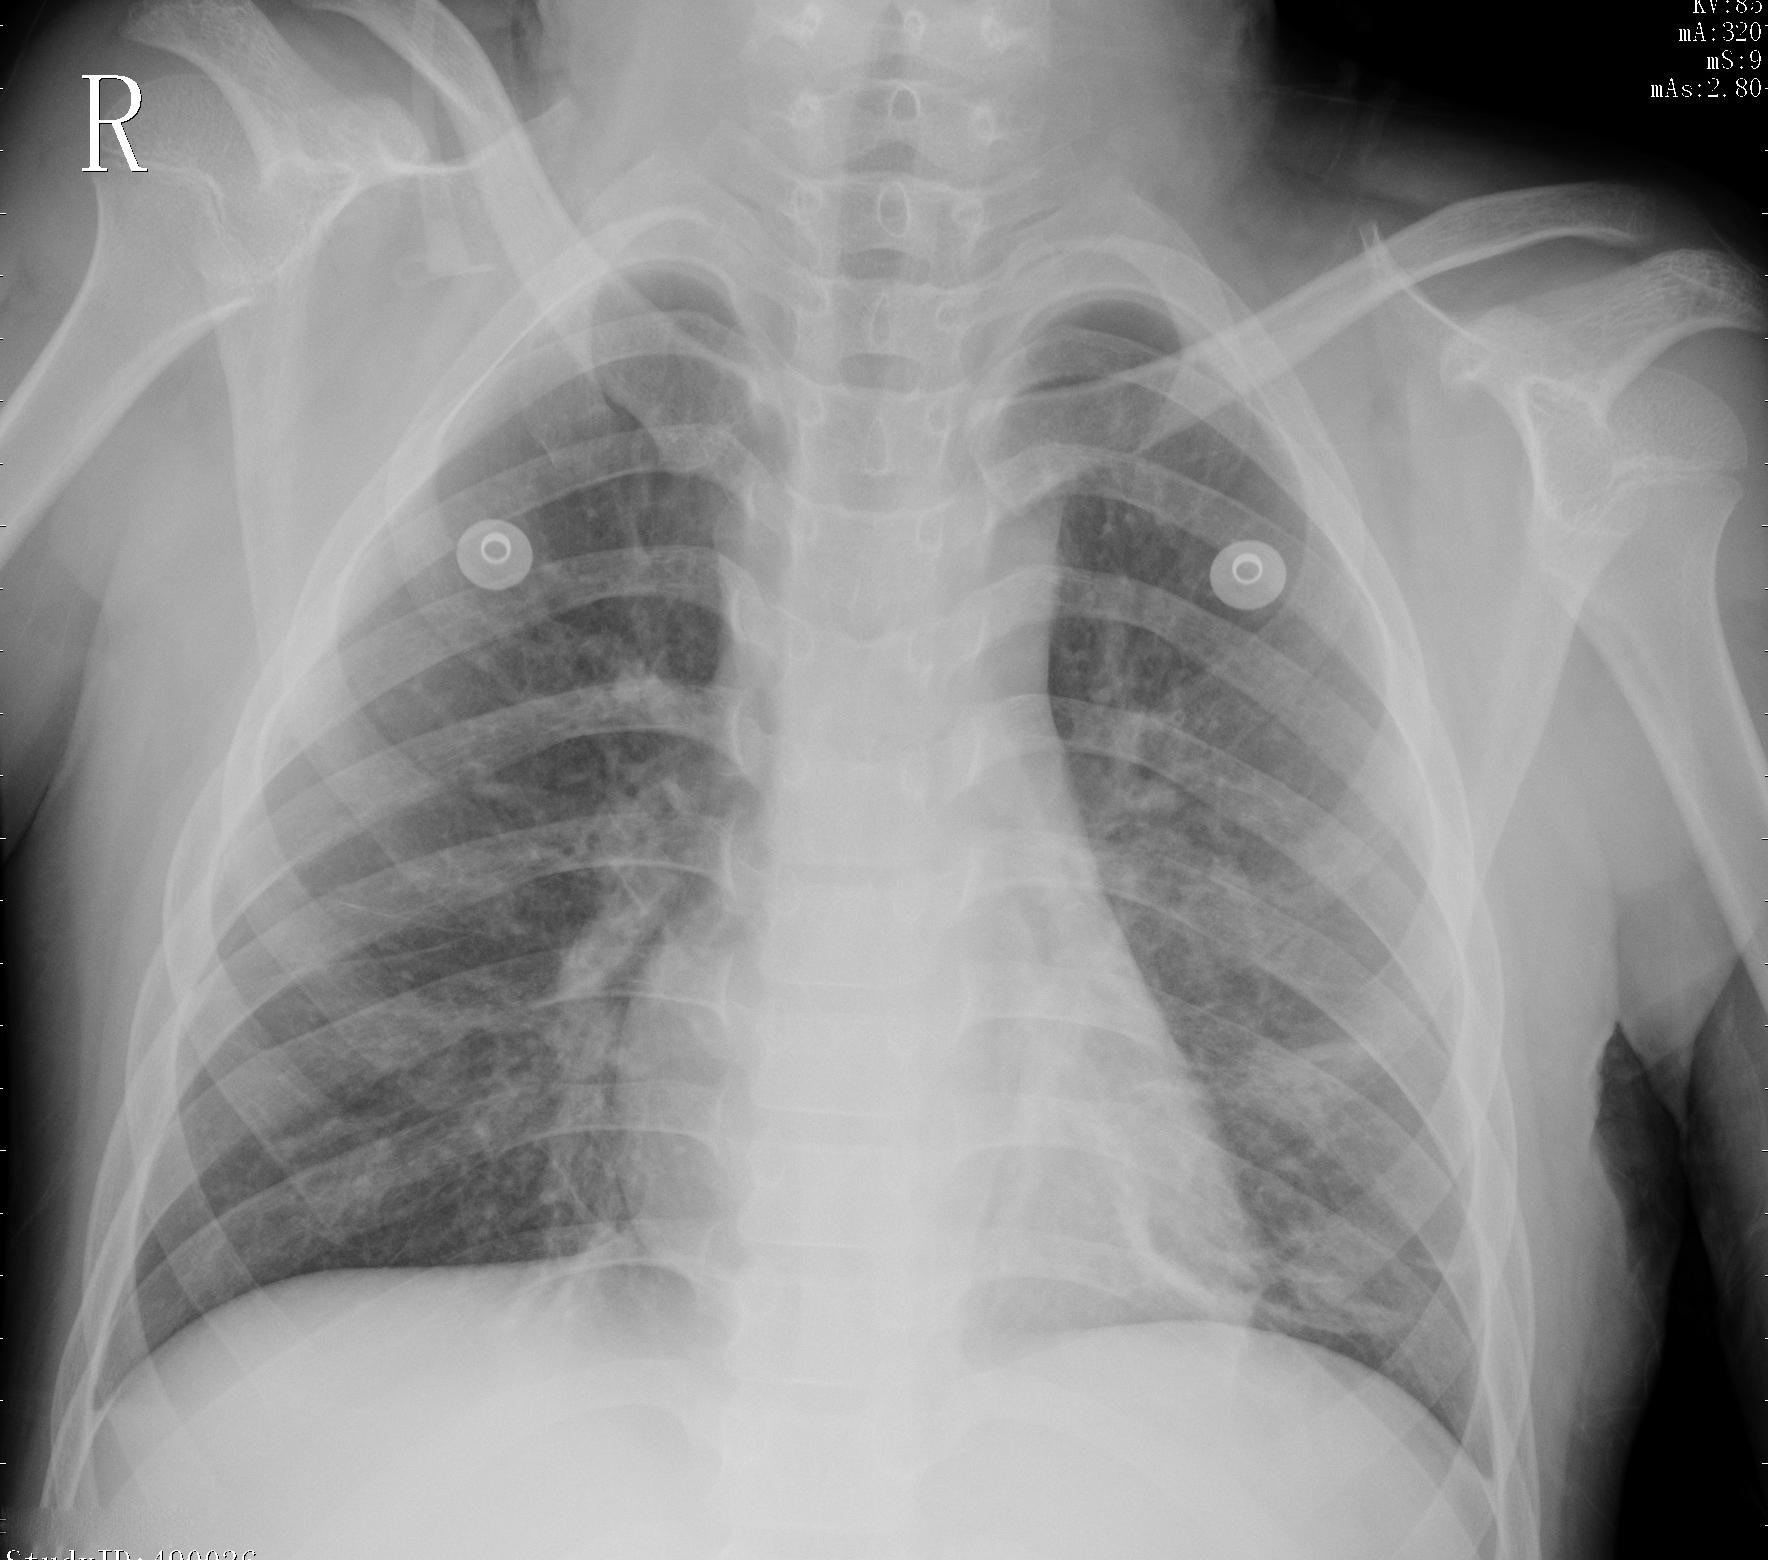
Diagnosis: PNEUMONIA